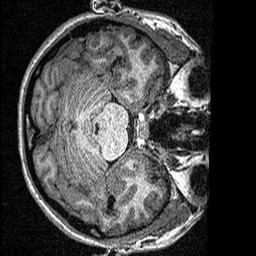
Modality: T1w
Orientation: axial
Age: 24
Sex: female
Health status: healthy
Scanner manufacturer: siemens
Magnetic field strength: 3 T
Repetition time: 2.3 s
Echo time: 0.00298 s